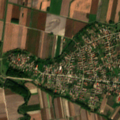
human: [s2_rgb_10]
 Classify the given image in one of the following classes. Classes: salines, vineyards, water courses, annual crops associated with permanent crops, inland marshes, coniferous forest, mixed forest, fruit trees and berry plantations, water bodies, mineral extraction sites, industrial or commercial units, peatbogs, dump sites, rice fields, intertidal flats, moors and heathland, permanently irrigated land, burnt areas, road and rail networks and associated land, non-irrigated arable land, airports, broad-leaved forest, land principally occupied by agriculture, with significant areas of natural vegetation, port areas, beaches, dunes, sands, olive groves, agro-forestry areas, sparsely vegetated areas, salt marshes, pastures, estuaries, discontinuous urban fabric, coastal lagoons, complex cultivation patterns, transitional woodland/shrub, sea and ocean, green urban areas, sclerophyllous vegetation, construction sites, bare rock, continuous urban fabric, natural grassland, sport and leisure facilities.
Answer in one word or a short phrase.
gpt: discontinuous urban fabric, non-irrigated arable land, land principally occupied by agriculture, with significant areas of natural vegetation